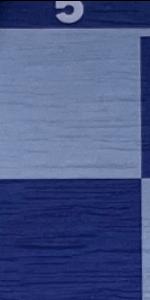
Label: Empty